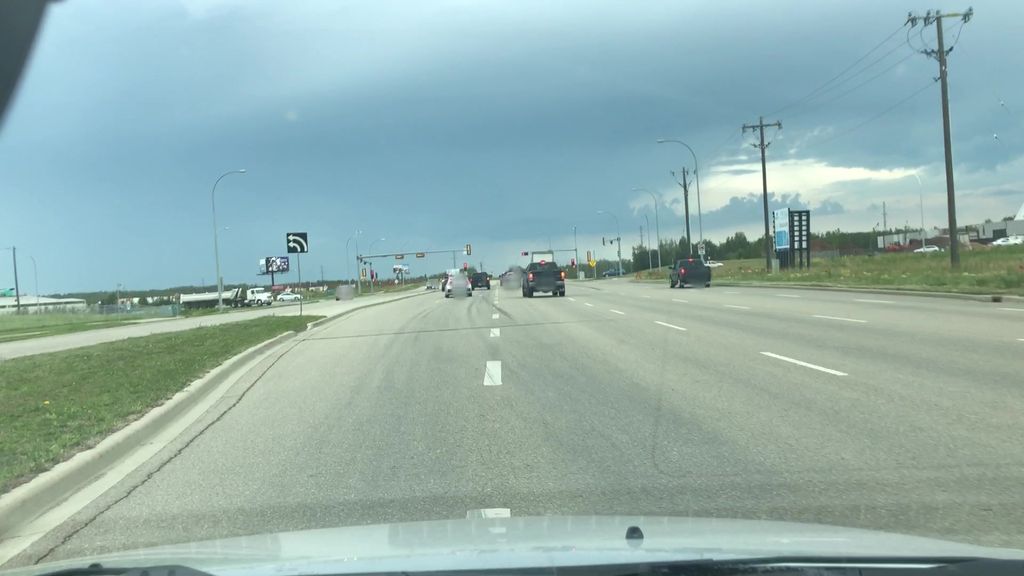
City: edmonton